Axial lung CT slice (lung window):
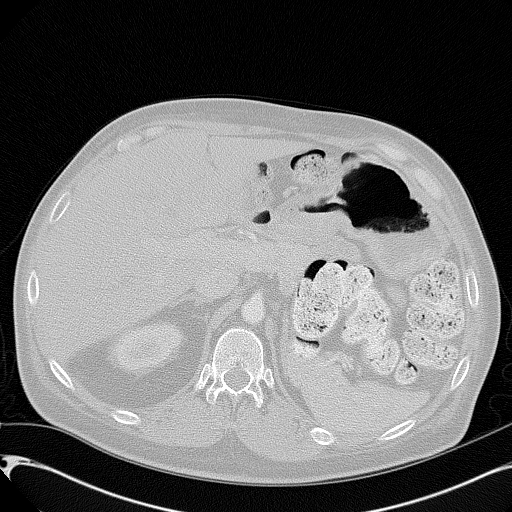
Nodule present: no